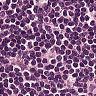
Metastatic tissue present: no